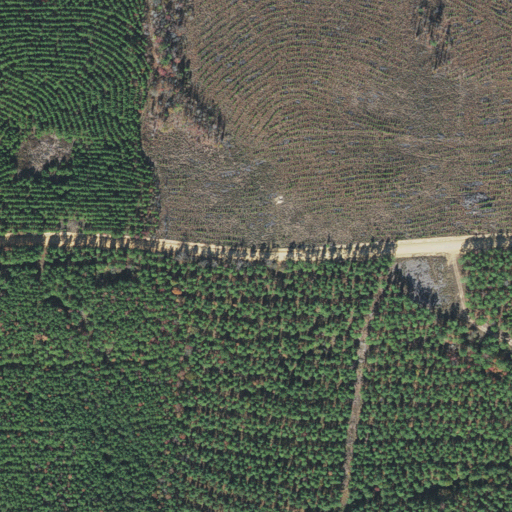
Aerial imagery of ridge(s) in Arkansas named Chalybeate Mountain containing evergreen forest, shrub, open development, grassland, low intensity development, and mixed forest